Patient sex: F
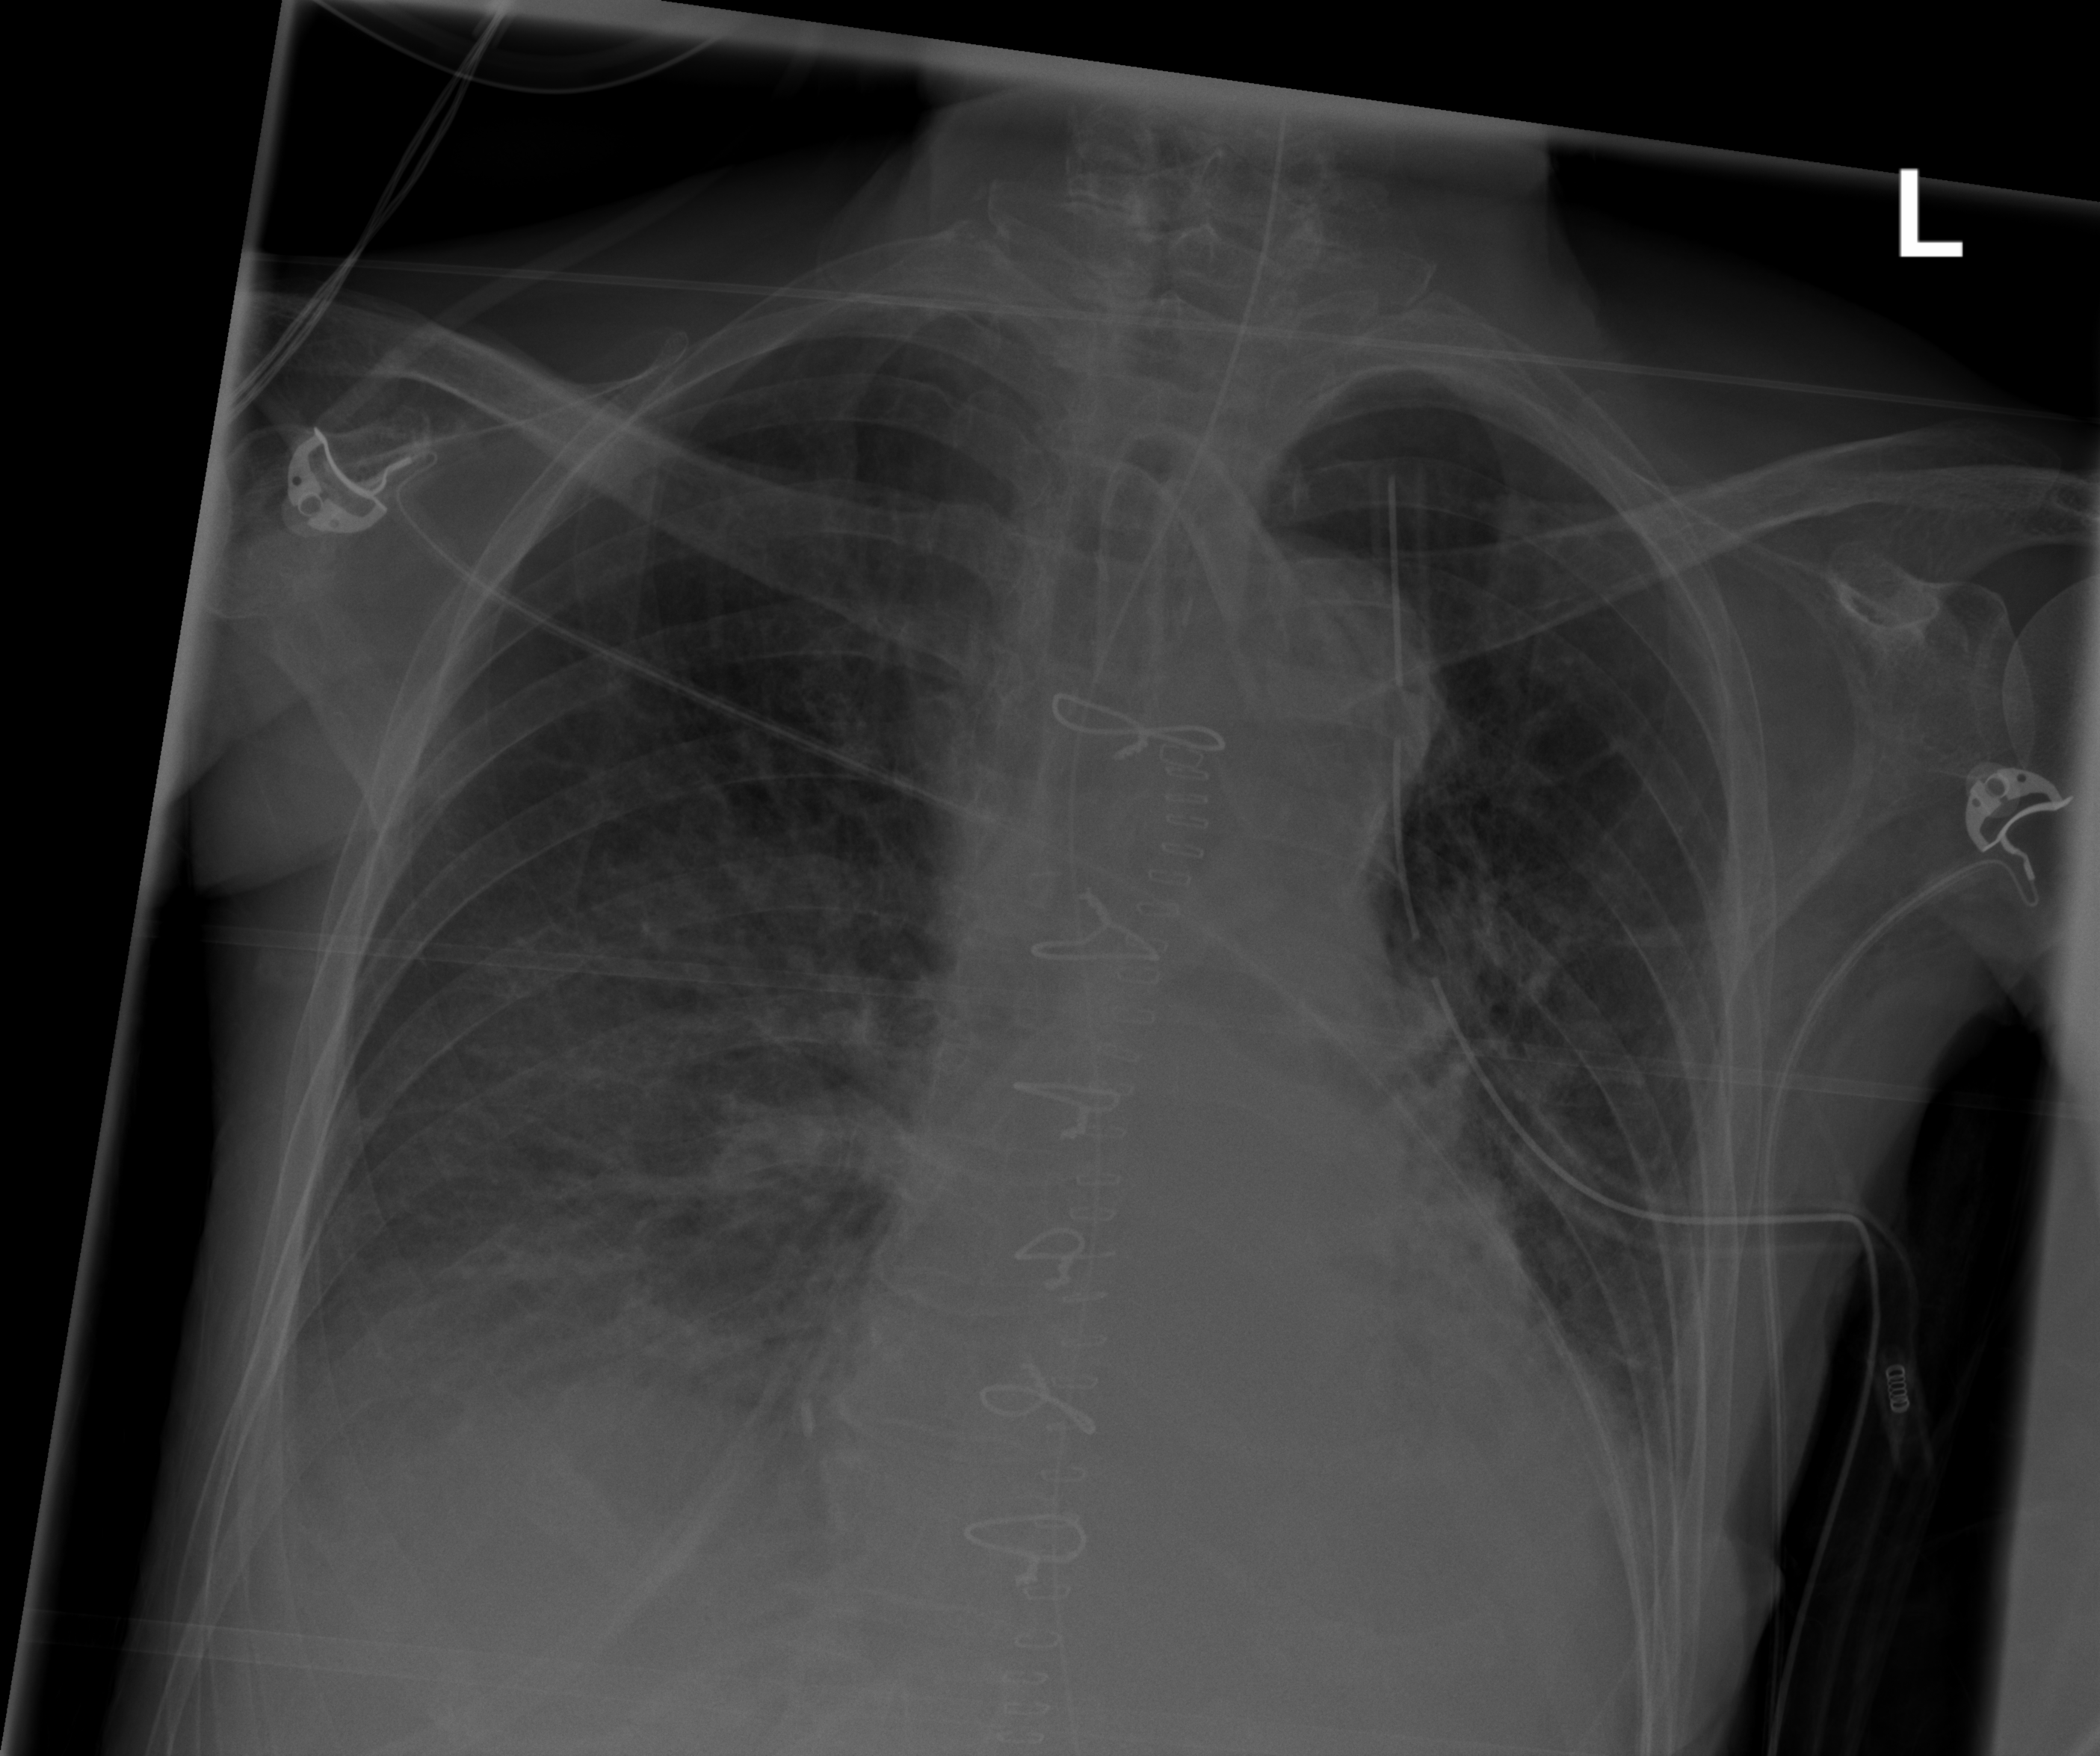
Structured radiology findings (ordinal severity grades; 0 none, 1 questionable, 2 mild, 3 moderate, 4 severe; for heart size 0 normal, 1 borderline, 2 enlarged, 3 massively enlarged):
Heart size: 1
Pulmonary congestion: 0
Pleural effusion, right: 2
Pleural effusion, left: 2
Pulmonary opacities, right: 2
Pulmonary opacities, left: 2
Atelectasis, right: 2
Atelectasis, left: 3